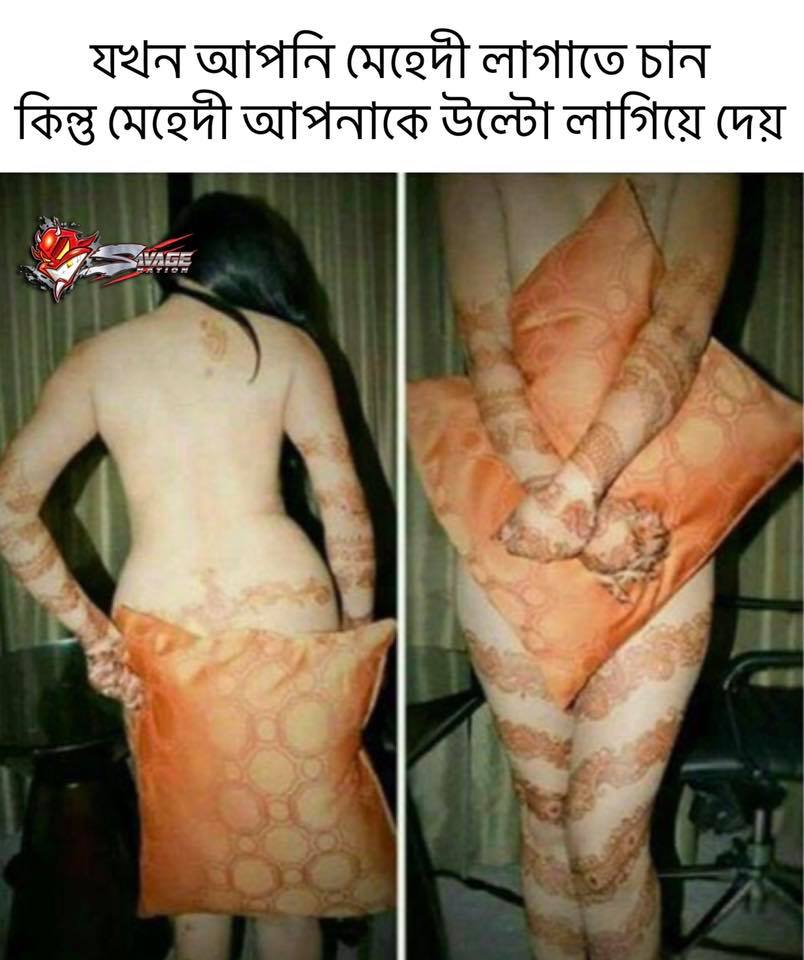
Caption: যখন আপনি মেহেদী লাগাতে চান  কিন্তু মেহেদী আপনাকে উল্টো লাগিয়ে দেয়
Label: hate